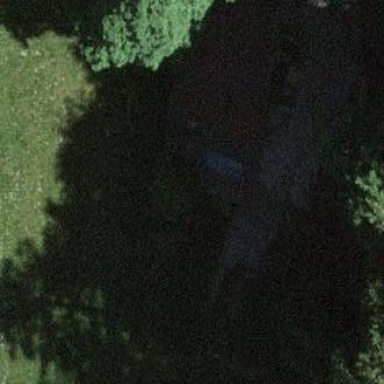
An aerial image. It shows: Shed.